Field crop: maize
Growth stage: 2
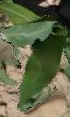
Species: maize